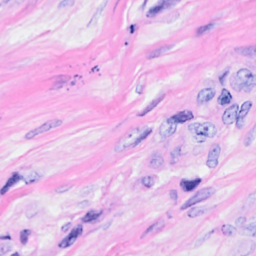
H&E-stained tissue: Breast